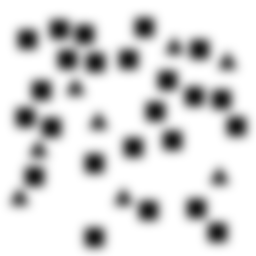
Squares: 24
Triangles: 8
Stars: 0
Total shapes: 32